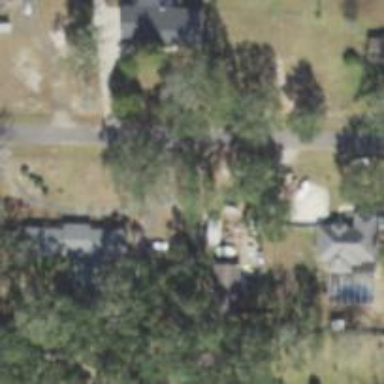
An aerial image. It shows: Driveway.